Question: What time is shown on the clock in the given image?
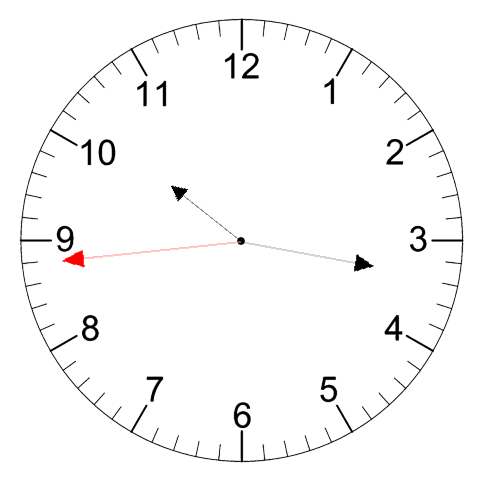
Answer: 10:16:44